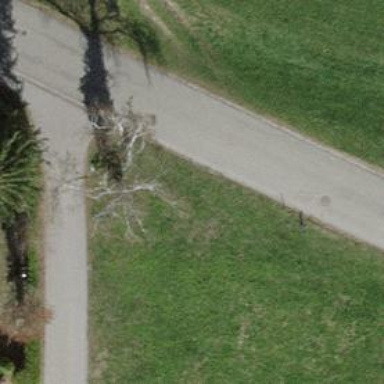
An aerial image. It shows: Bench for seating.